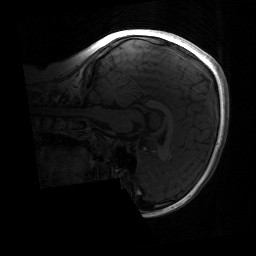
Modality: T1w
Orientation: sagittal
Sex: male
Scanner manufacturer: siemens
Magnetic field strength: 3 T
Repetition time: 1.9 s
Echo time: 0.00243 s